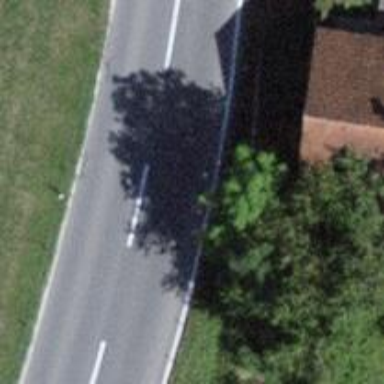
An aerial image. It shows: Secondary road with asphalt surface.